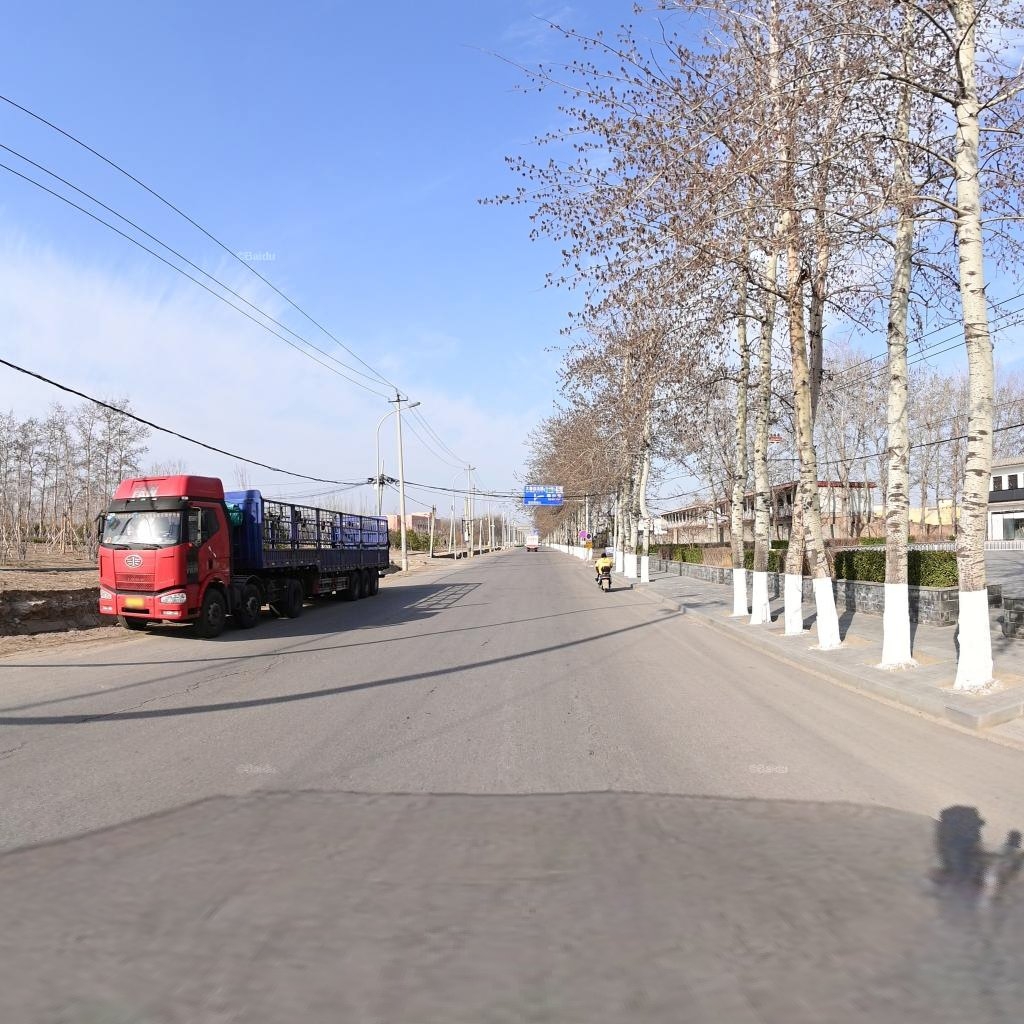
Region: Chaoyang
Road damage annotations: longitudinal crack